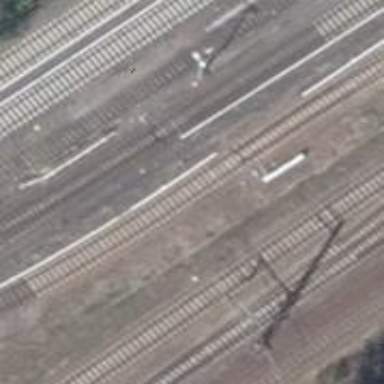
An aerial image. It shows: Railway switch.